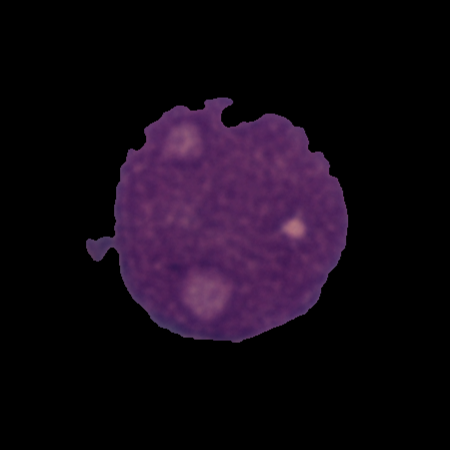
Label: cancer